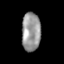
Tissue: skin
Cell type: Epithelial cells
Senescence score: 0.2689
Nuclear area (px): 715
Mean DAPI intensity: 151.343